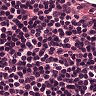
Metastatic tissue present: no